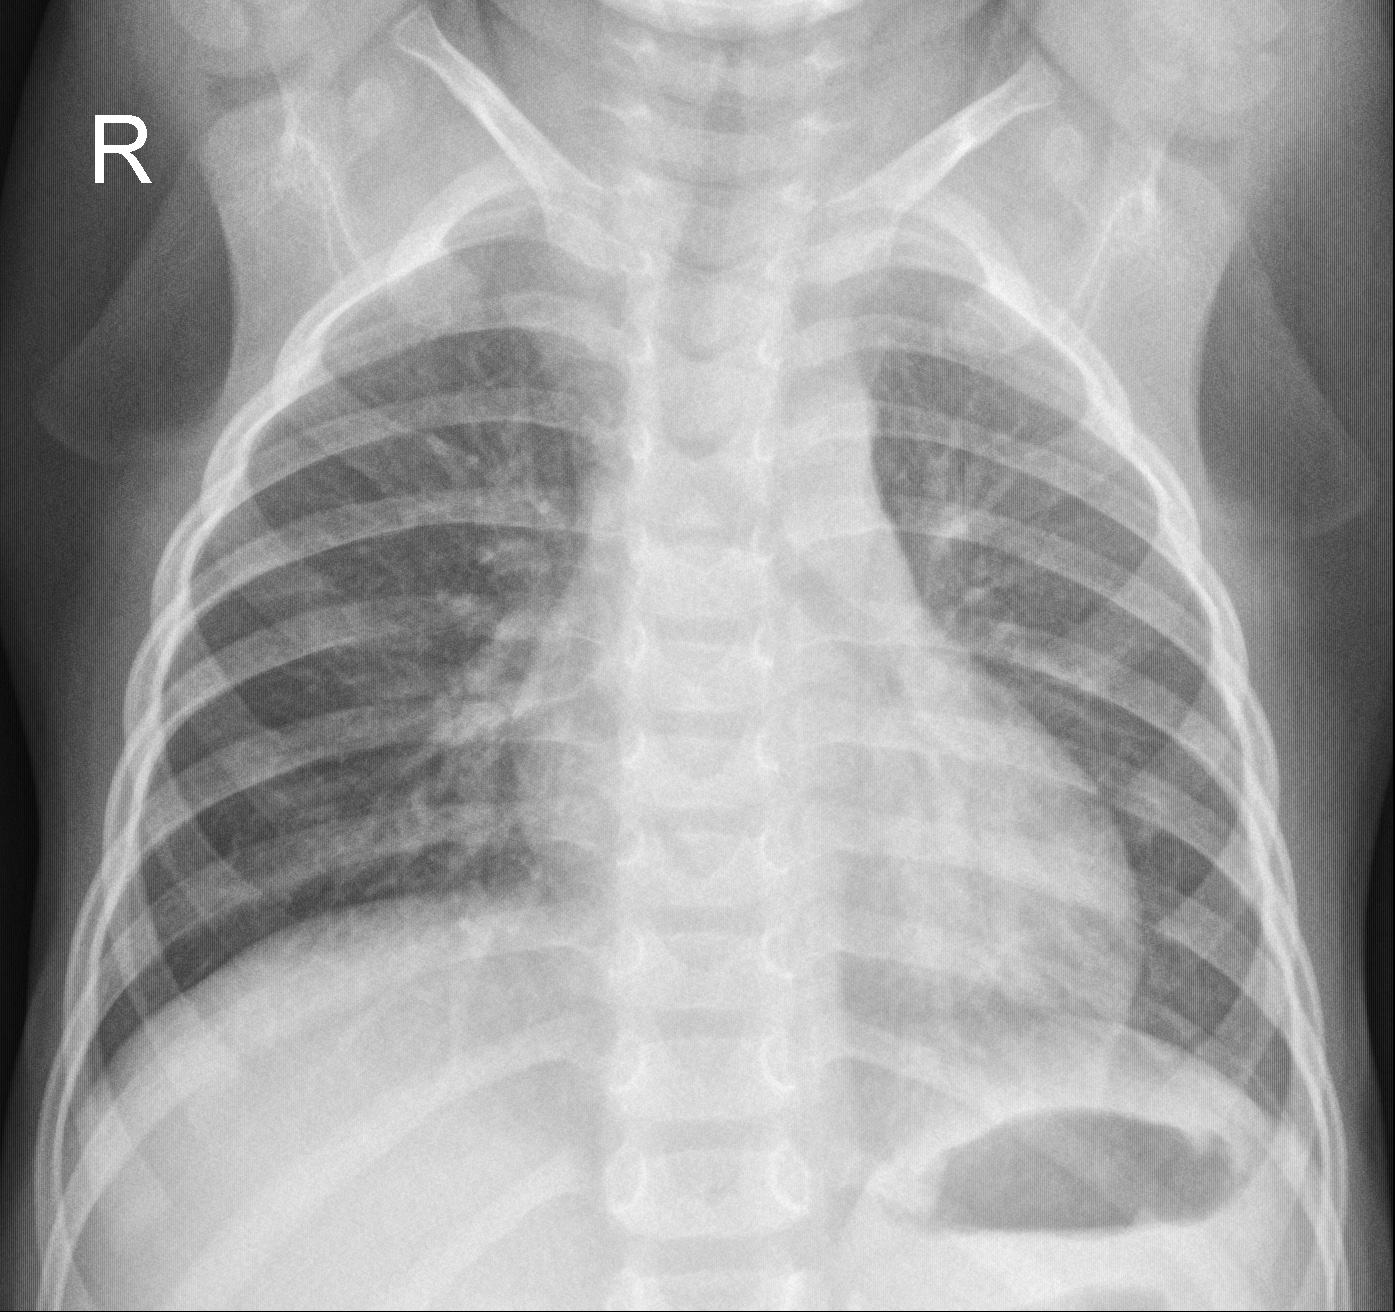
Diagnosis: NORMAL